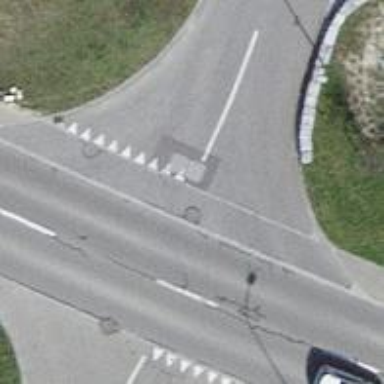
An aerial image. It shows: Road with "give way" sign.